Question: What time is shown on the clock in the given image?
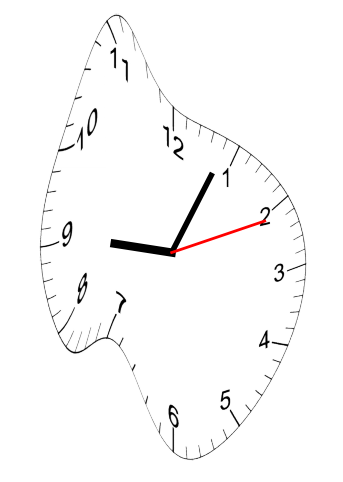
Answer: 09:04:11